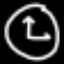
Label: clock